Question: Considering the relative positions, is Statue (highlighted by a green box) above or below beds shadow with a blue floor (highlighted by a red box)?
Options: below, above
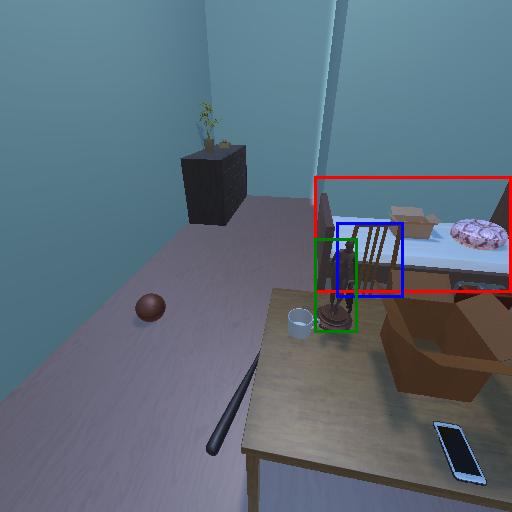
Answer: below